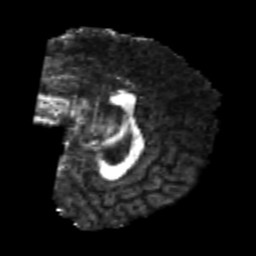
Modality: FA
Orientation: sagittal
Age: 20
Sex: male
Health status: healthy
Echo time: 0.074 s